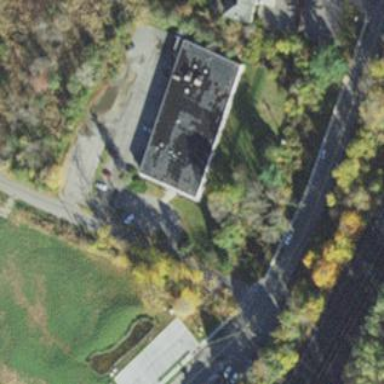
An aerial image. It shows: Part of building is shown in the image.